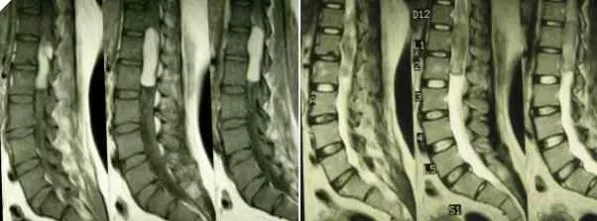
MRI scan showing the intramedullary lesion at conus medullaris. The lesion is hyperintense on T1WI and isointense on T2WI.
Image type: radiology (mri)